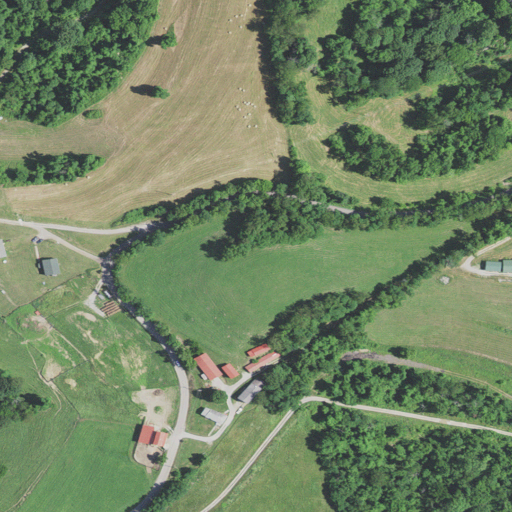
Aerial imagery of ridge(s) in West Virginia named Waymans Ridge containing pasture, deciduous forest, mixed forest, open development, and low intensity development